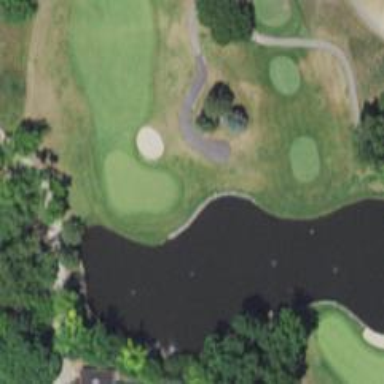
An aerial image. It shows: View of golf hole.